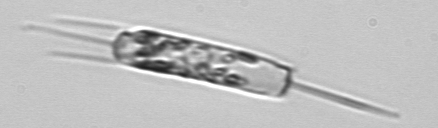
Label: Ditylum_brightwellii